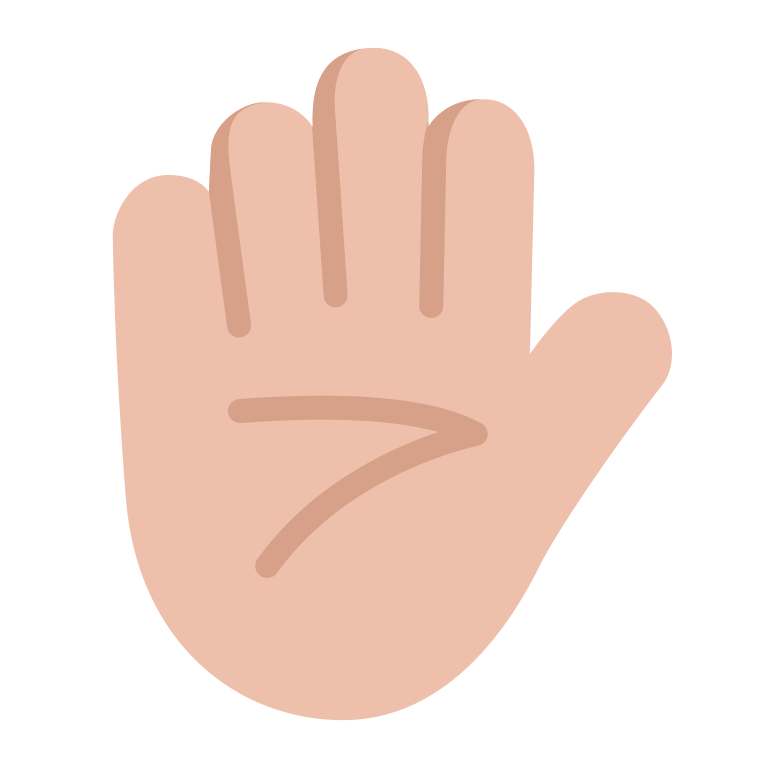
raised hand flat  light